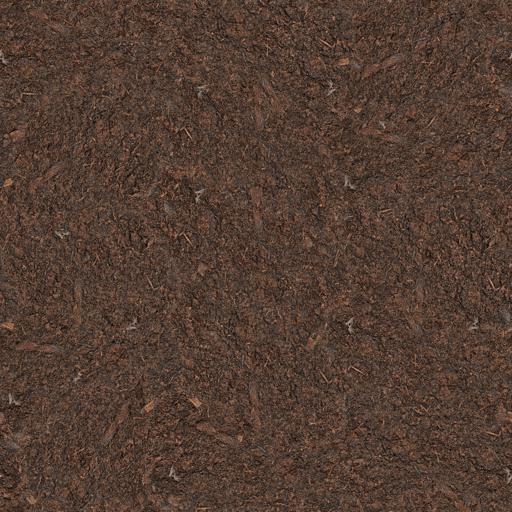
Tags: brown dirt dirty ground soil